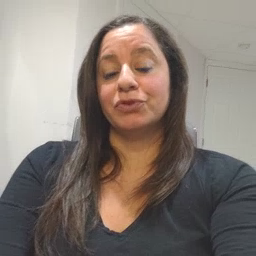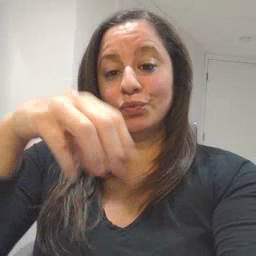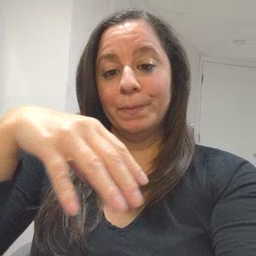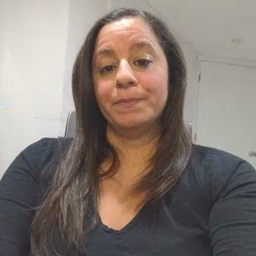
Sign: drop